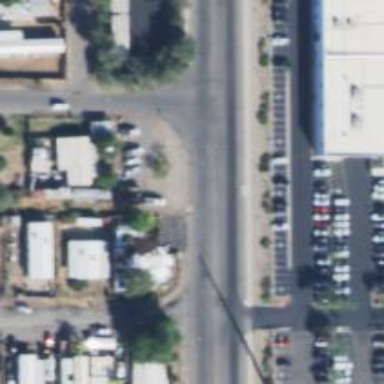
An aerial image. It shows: Alleyway designated as service road.